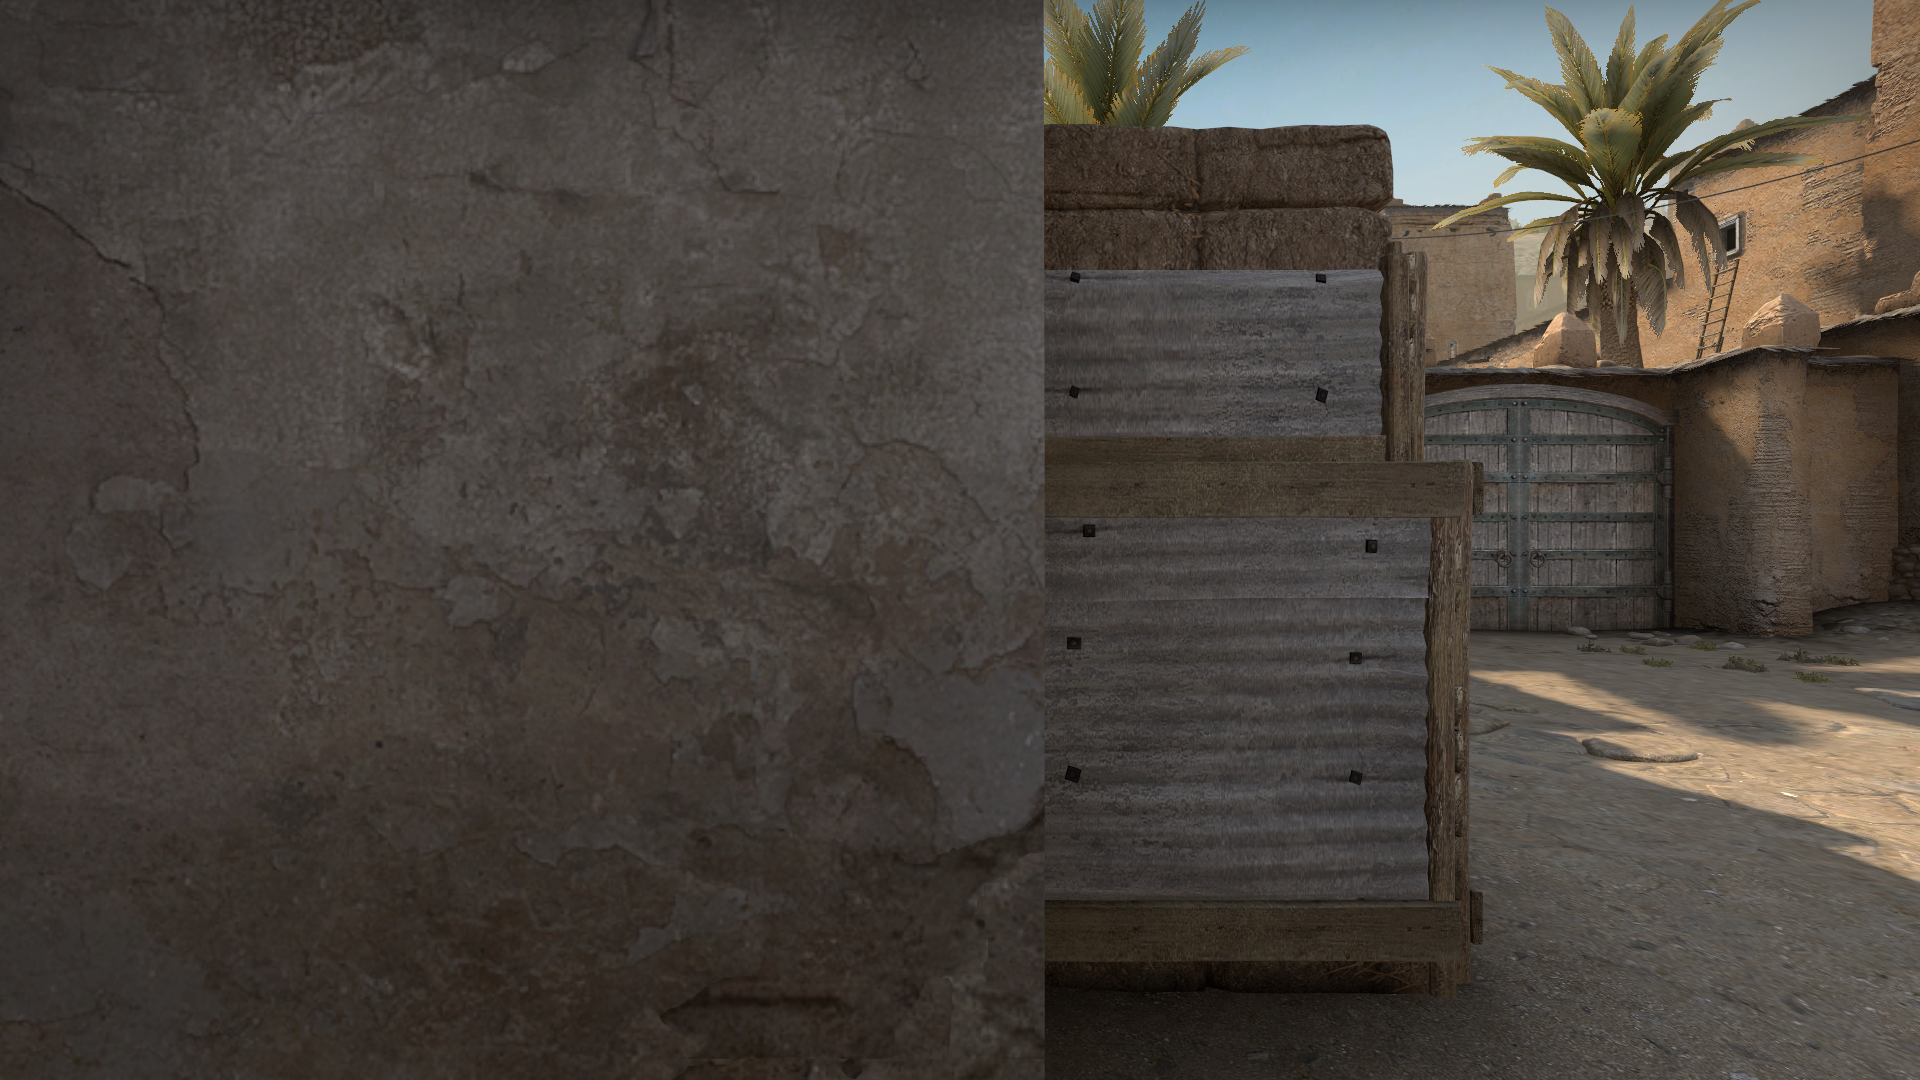
Map: de_dust2